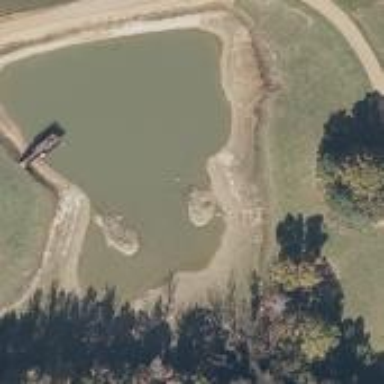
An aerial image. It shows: Peaceful pond surrounded by nature.